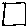
Label: square